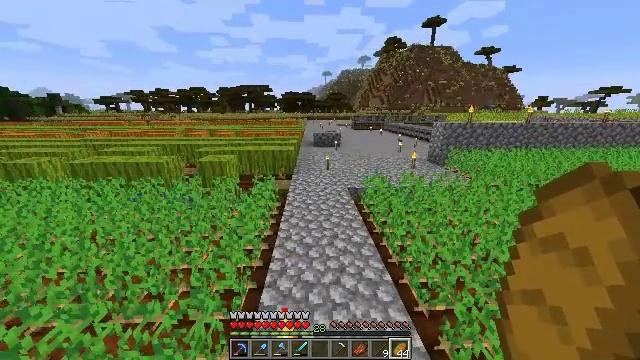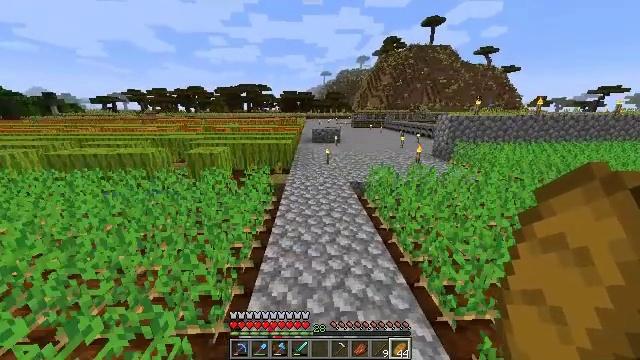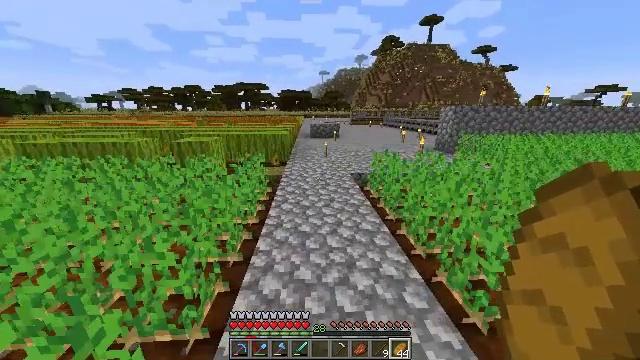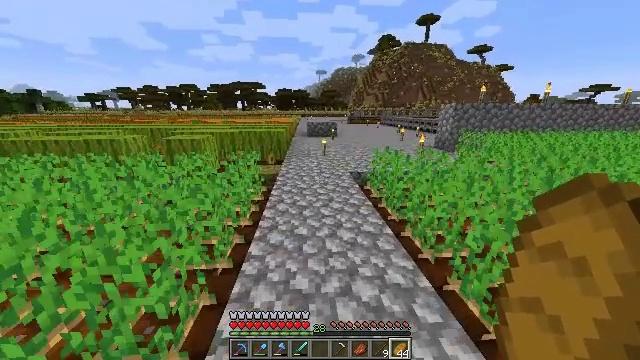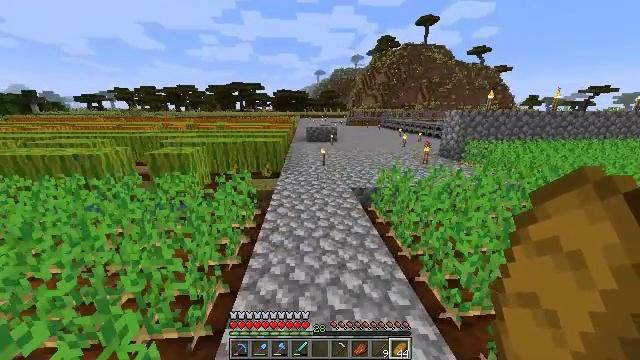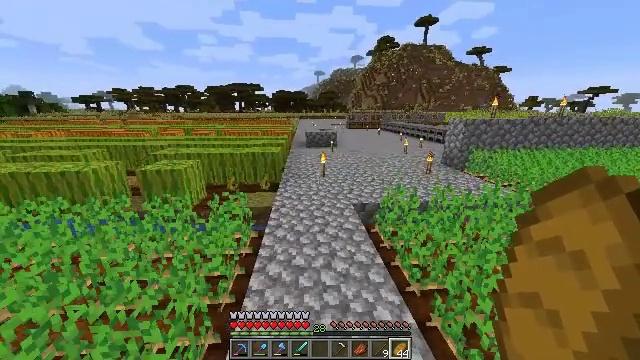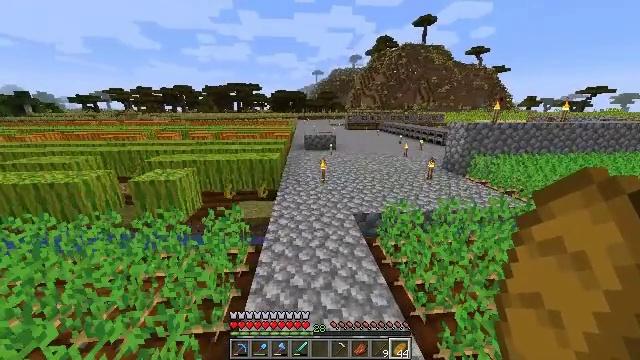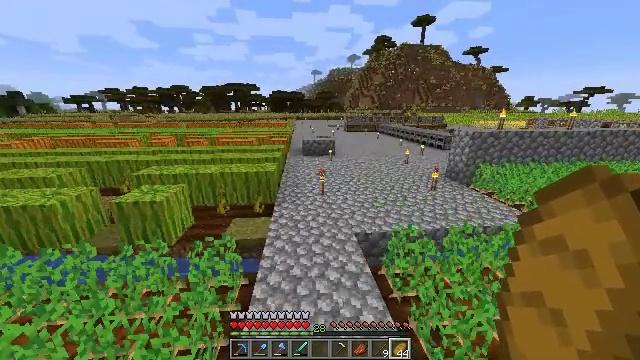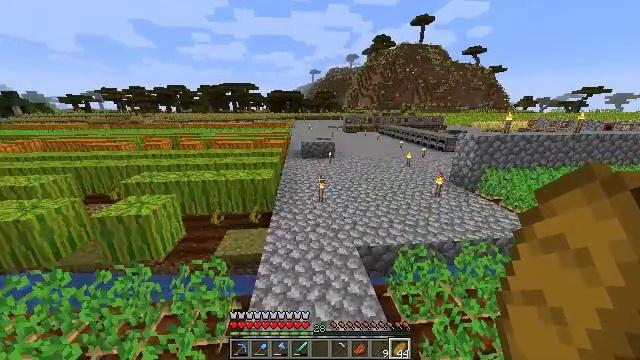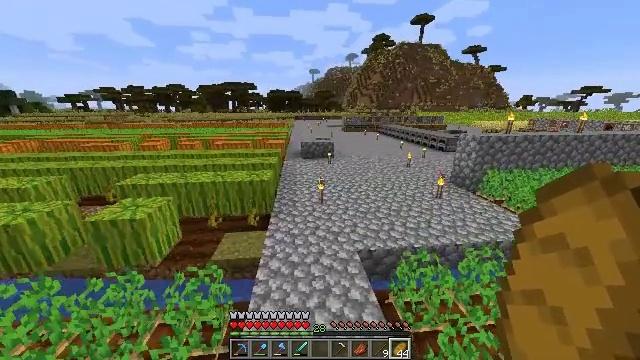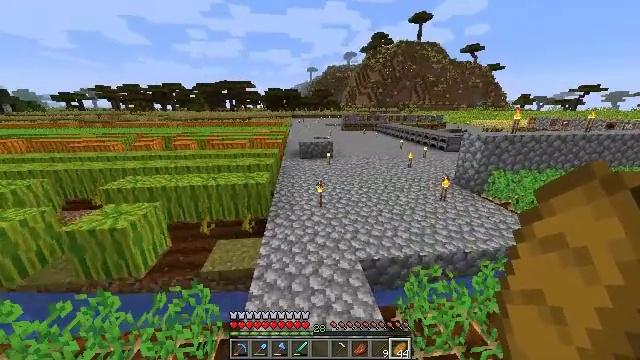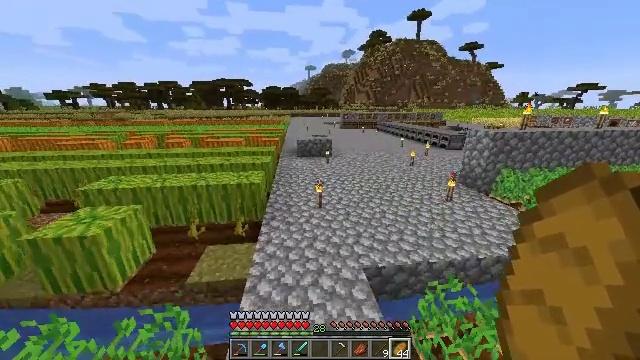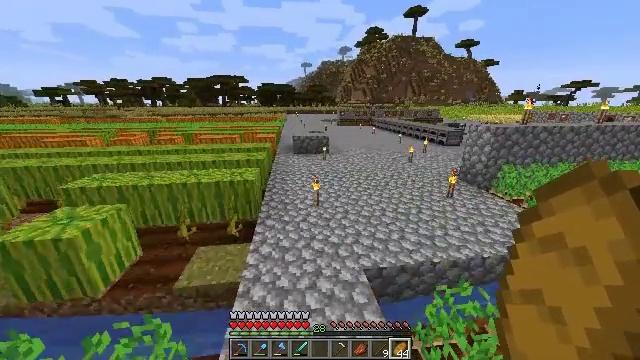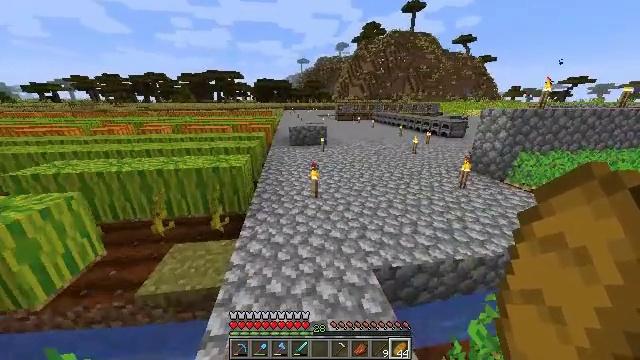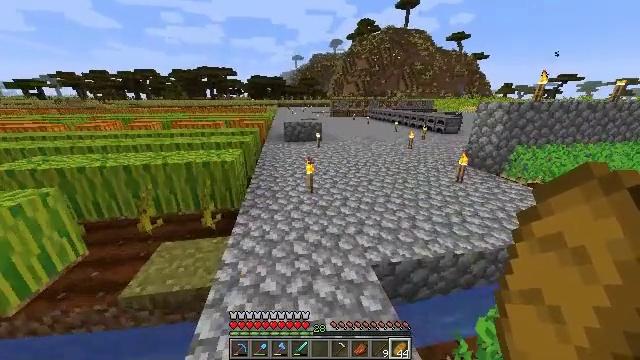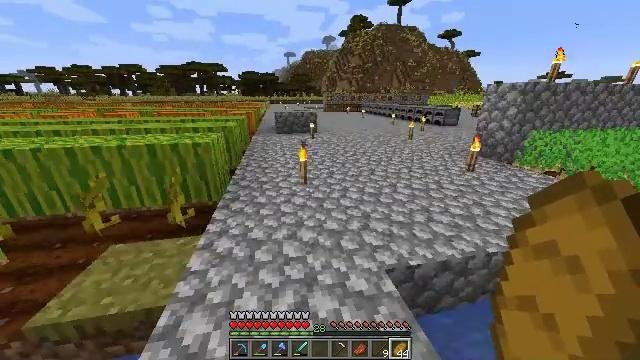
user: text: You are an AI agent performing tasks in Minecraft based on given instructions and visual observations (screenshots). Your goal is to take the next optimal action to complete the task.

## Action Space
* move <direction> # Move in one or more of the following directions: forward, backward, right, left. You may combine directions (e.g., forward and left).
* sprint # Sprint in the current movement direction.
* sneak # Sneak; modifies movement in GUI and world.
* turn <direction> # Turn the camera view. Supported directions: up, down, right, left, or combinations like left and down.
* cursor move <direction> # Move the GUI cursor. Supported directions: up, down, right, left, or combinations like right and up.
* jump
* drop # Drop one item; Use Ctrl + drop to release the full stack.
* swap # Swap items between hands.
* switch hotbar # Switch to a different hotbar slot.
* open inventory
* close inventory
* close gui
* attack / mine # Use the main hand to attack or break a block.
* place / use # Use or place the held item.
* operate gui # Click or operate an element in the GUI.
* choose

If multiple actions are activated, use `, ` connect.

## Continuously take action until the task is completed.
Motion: motion action
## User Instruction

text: Pull up beetroots from the soil.
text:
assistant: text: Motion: move forward, sprint, jump
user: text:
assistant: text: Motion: move forward, sprint, jump
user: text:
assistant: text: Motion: move forward, sprint, jump
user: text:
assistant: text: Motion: move forward, sprint, jump
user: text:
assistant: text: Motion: move forward, sprint, jump
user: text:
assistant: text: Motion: move forward, sprint, jump
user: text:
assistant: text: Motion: move forward, sprint, jump
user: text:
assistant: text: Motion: move forward, sprint, jump
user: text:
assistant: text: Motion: move forward, sprint, jump
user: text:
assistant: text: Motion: move forward, sprint, jump
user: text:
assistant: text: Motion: move forward, sprint, jump
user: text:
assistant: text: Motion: move forward, sprint, jump
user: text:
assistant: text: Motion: move forward, sprint, jump
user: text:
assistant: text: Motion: move forward, sprint, turn right, jump
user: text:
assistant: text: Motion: move forward, sprint, turn right, jump
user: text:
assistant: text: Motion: move forward, sprint, turn right, jump
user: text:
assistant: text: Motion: move forward, sprint, turn right, jump
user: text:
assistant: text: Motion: move forward, sprint, turn right, jump
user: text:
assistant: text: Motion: move forward, sprint, turn right, jump
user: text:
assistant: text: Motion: move forward, sprint, turn right, jump
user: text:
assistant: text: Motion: move forward, sprint, turn right, jump
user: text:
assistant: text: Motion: move forward, sprint, jump
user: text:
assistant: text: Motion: move forward, sprint, jump
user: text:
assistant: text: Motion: move forward, sprint, jump
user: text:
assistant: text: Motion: move forward, sprint, jump
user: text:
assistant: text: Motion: move forward, sprint, turn right, jump
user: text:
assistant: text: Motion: move forward, sprint, turn right, jump
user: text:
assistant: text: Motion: move forward, sprint, turn right, jump
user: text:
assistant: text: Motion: move forward, sprint, turn right, jump
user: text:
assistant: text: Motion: move forward, sprint, turn right, jump